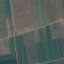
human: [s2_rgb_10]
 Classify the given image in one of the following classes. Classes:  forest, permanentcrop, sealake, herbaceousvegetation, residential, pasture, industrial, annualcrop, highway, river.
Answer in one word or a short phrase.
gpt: PermanentCrop